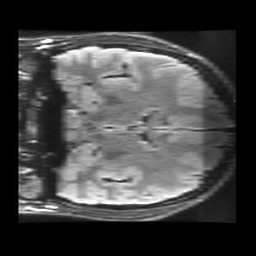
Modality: FLAIR
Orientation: coronal
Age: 23
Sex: male
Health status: healthy
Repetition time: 12 s
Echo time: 0.09782 s